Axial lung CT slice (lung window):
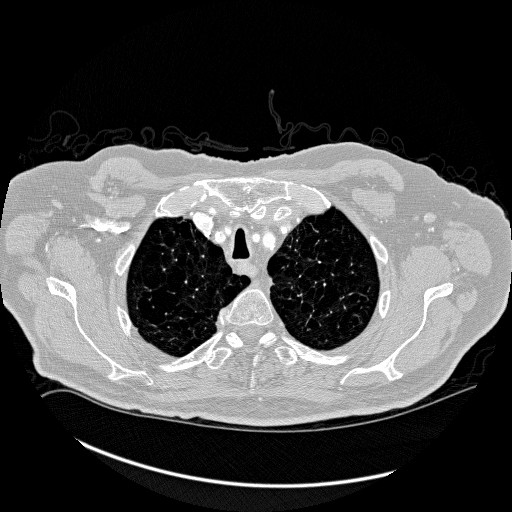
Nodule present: no